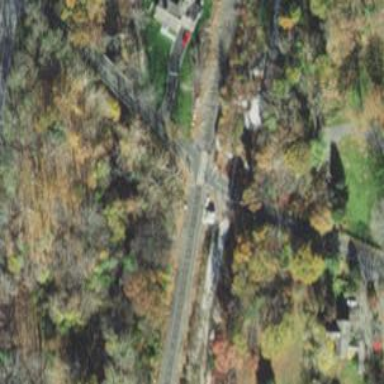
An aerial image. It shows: Level crossing with lights and barriers.